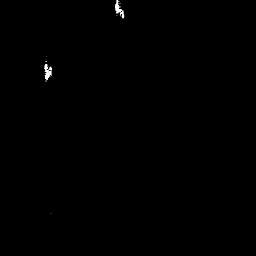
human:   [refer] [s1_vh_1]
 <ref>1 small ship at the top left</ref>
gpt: <box>[[15, 23, 21, 32, 0]]</box>